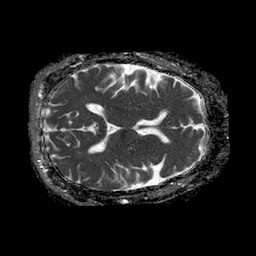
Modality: ADC
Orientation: axial
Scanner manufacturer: philips
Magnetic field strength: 1.5 T
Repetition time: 4.6 s
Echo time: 0.08517 s